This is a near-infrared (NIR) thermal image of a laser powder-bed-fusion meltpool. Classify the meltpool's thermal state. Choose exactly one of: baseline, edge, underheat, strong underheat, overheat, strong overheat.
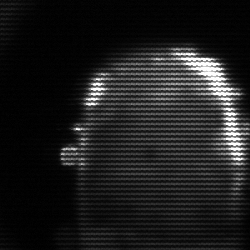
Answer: baseline